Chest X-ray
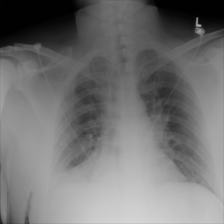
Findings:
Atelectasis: positive
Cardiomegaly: negative
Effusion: negative
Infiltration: negative
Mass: negative
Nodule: negative
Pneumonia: negative
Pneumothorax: negative
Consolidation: negative
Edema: negative
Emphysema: negative
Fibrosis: negative
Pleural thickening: negative
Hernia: negative